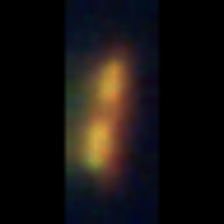
Taxon: Pennate
Group: Diatoms